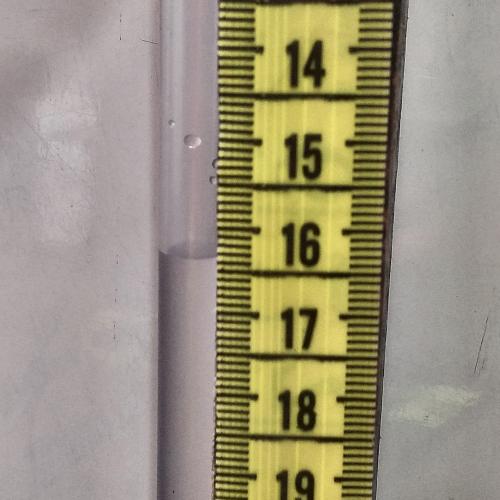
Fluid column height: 16.3 cm